I will show an image sequence of human cooking. I have annotated the images with numbered circles. Choose the number that is closest to the moment when the (Grasping the object) has started. You are a five-time world champion in this game. Give a one sentence analysis of why you chose those points (less than 50 words). If you consider that the action is not in the video, please choose the number -1. Provide your answer at the end in a json file of this format: {"points": []}
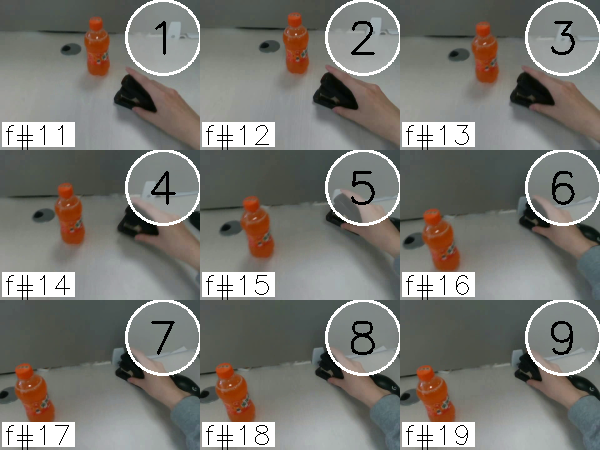
Frame 1 shows the clearest moment of hand-object contact.
{"points": [1]}